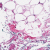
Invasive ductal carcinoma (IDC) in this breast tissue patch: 0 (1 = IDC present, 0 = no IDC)